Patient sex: M
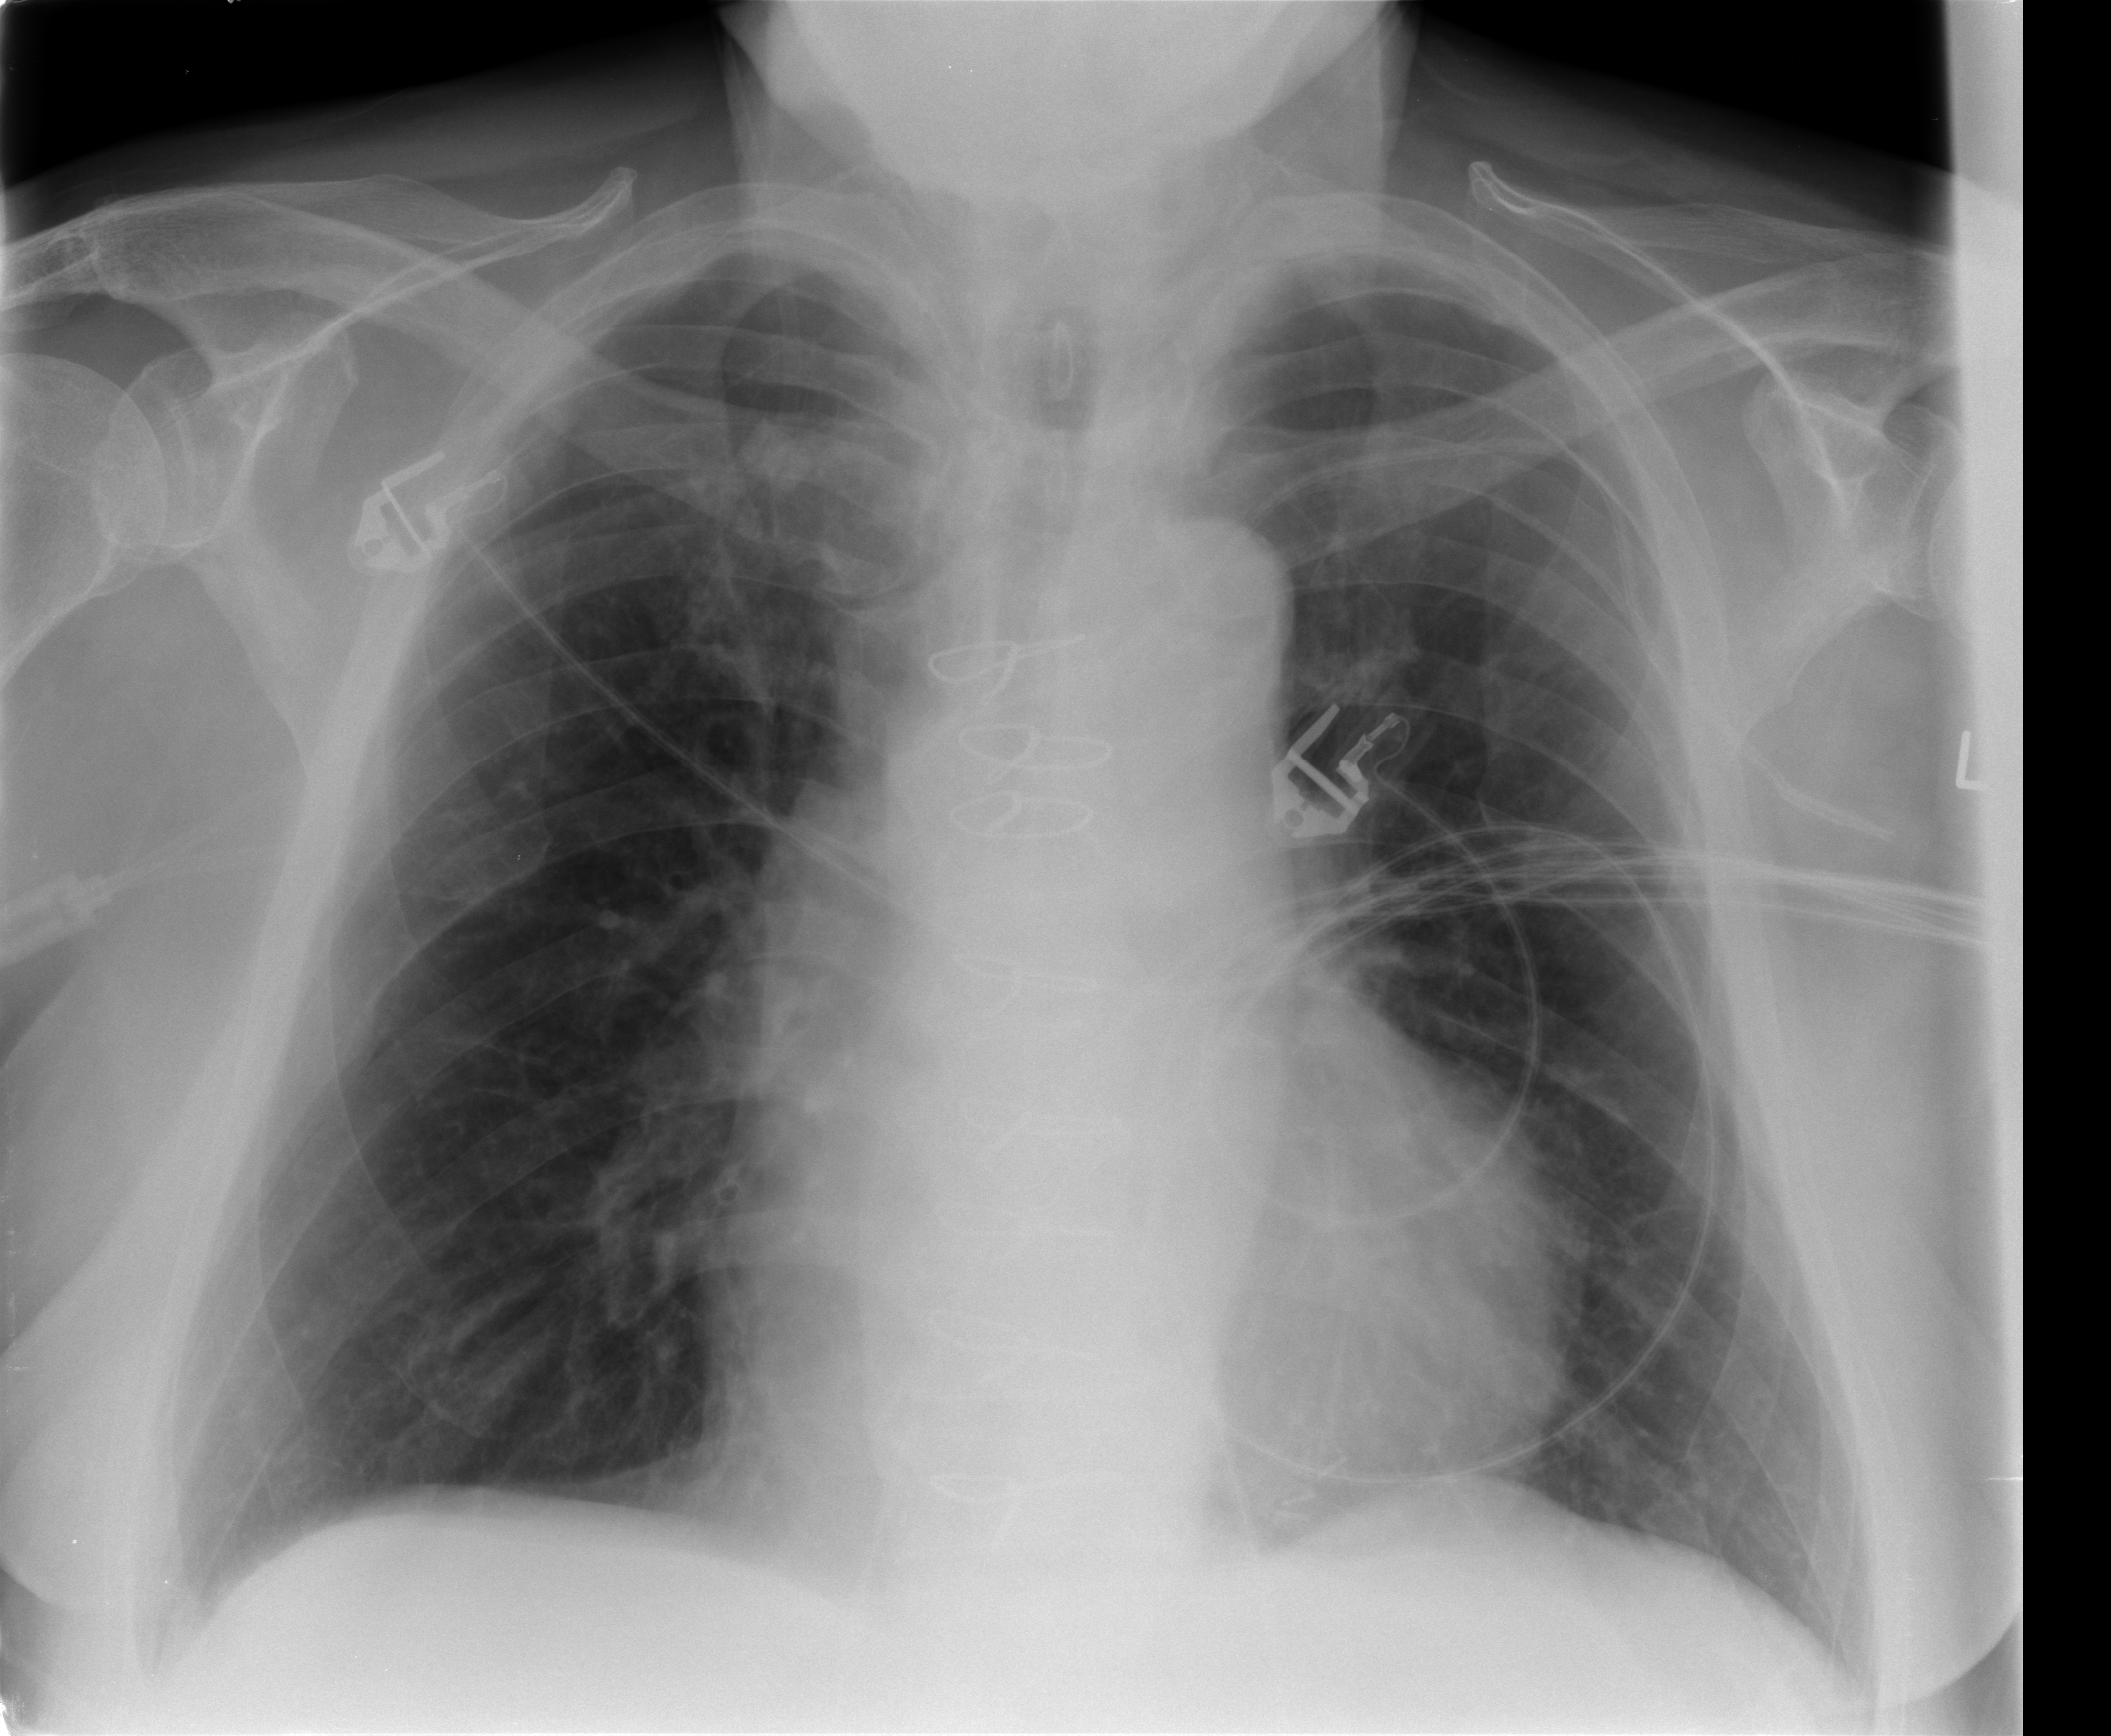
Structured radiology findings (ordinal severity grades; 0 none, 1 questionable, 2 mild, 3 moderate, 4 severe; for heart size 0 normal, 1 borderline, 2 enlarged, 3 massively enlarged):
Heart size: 2
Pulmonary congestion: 0
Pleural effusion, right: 0
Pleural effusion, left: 0
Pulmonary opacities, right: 0
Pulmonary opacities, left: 0
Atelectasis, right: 0
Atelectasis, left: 2